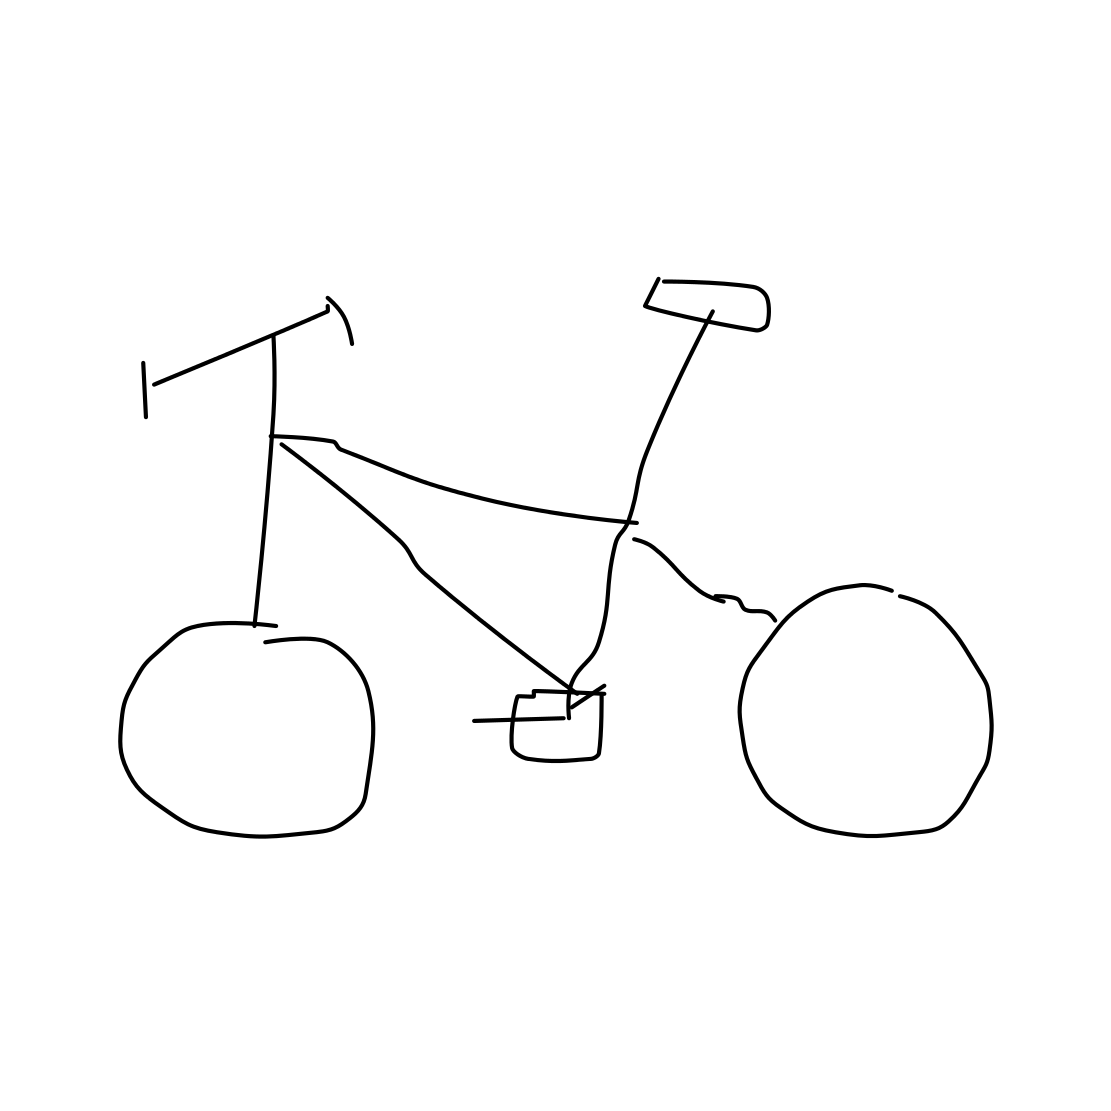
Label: bicycle